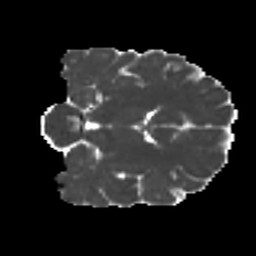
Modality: MD
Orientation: coronal
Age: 22
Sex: male
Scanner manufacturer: ge
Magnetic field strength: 3 T
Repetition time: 7.8 s
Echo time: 0.0606 s